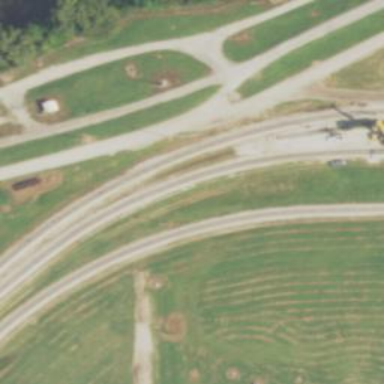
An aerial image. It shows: Rail spur service.